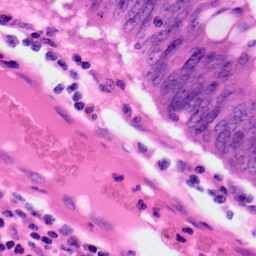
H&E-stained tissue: Colon